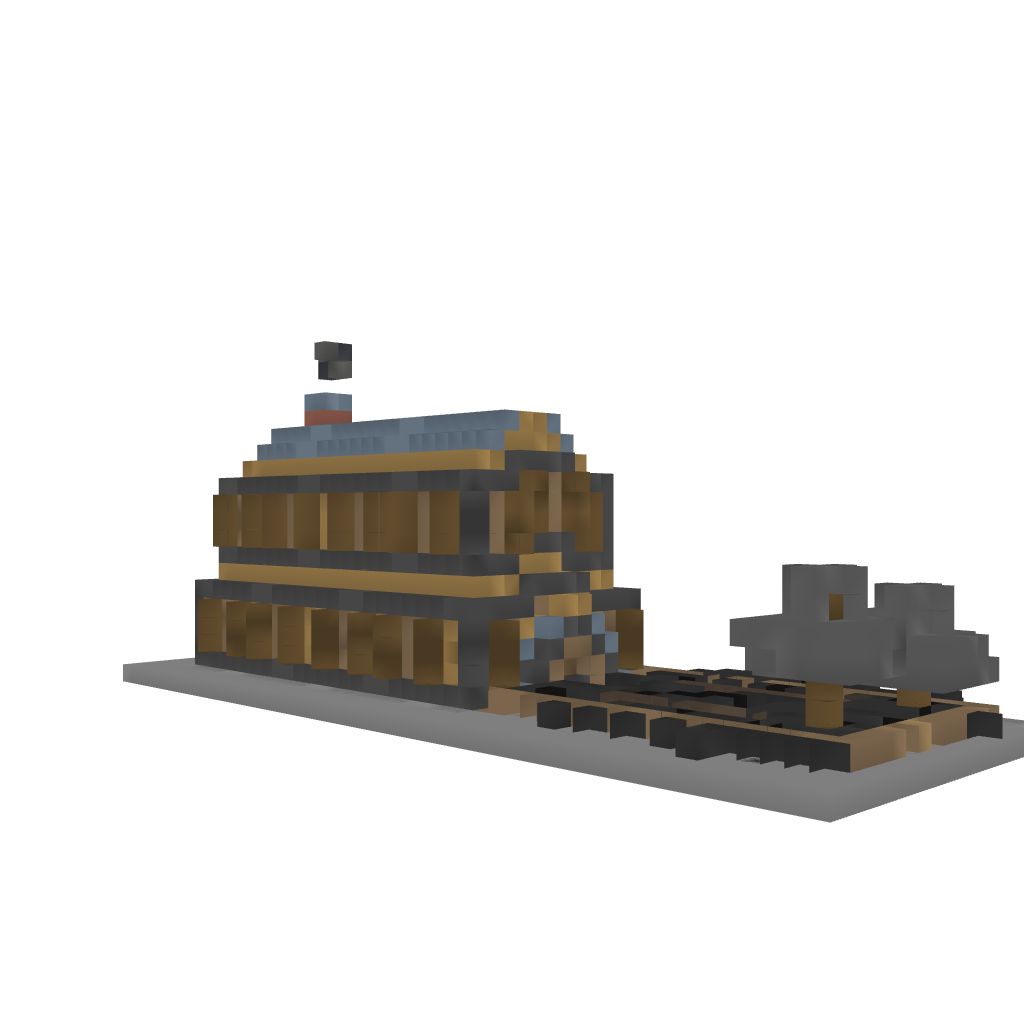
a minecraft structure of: Old Fashioned Log Cabin